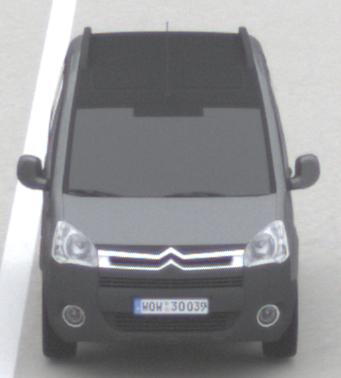
Make: Citroen
Model: Berlingo Kombi VTi 120
Detailed model: Berlingo (II) Kombi
Model produced from: 2009/12
Model produced until: 2012/03
Doors: 5
Color: gray
Road condition: dry road
Daytime: midday
Contrast: low contrast